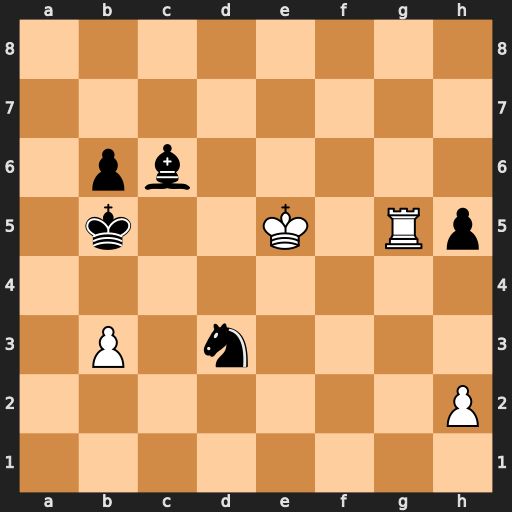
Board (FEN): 8/8/1pb5/1k2K1Rp/8/1P1n4/7P/8
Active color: w
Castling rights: -
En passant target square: -
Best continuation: Kd6+ Nc5 b4 Bf3 bxc5